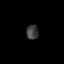
Tissue: lung
Cell type: Epithelial cells
Senescence score: 0.1971
Nuclear area (px): 167
Mean DAPI intensity: 64.144